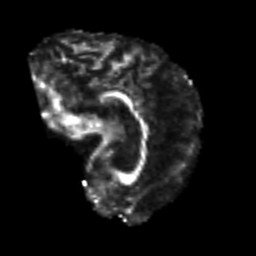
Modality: FA
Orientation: sagittal
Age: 51
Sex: male
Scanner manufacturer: siemens
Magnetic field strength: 3 T
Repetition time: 4.999 s
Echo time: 0.07946 s